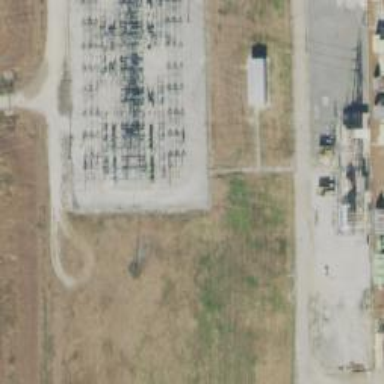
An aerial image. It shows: Switch used for power control.